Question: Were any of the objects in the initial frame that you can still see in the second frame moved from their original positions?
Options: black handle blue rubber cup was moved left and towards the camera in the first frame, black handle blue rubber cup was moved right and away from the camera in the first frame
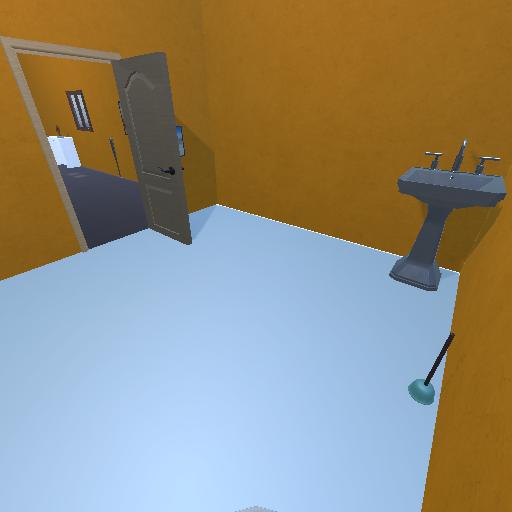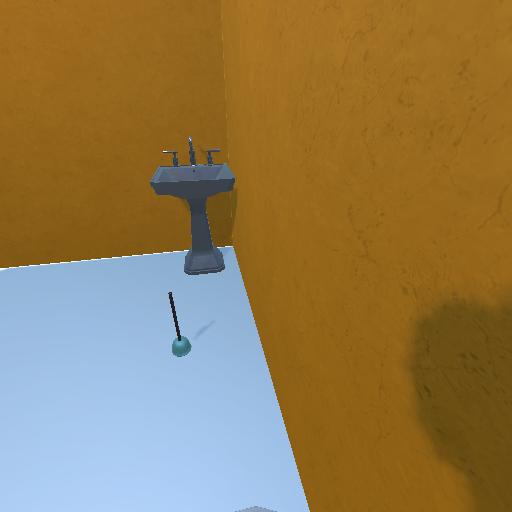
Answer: black handle blue rubber cup was moved left and towards the camera in the first frame